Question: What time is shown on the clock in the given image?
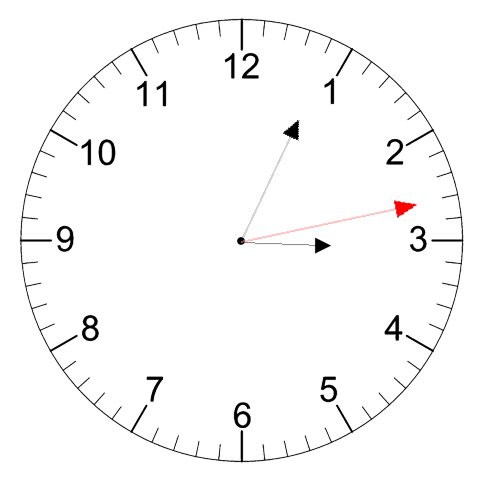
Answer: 03:04:13